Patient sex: M
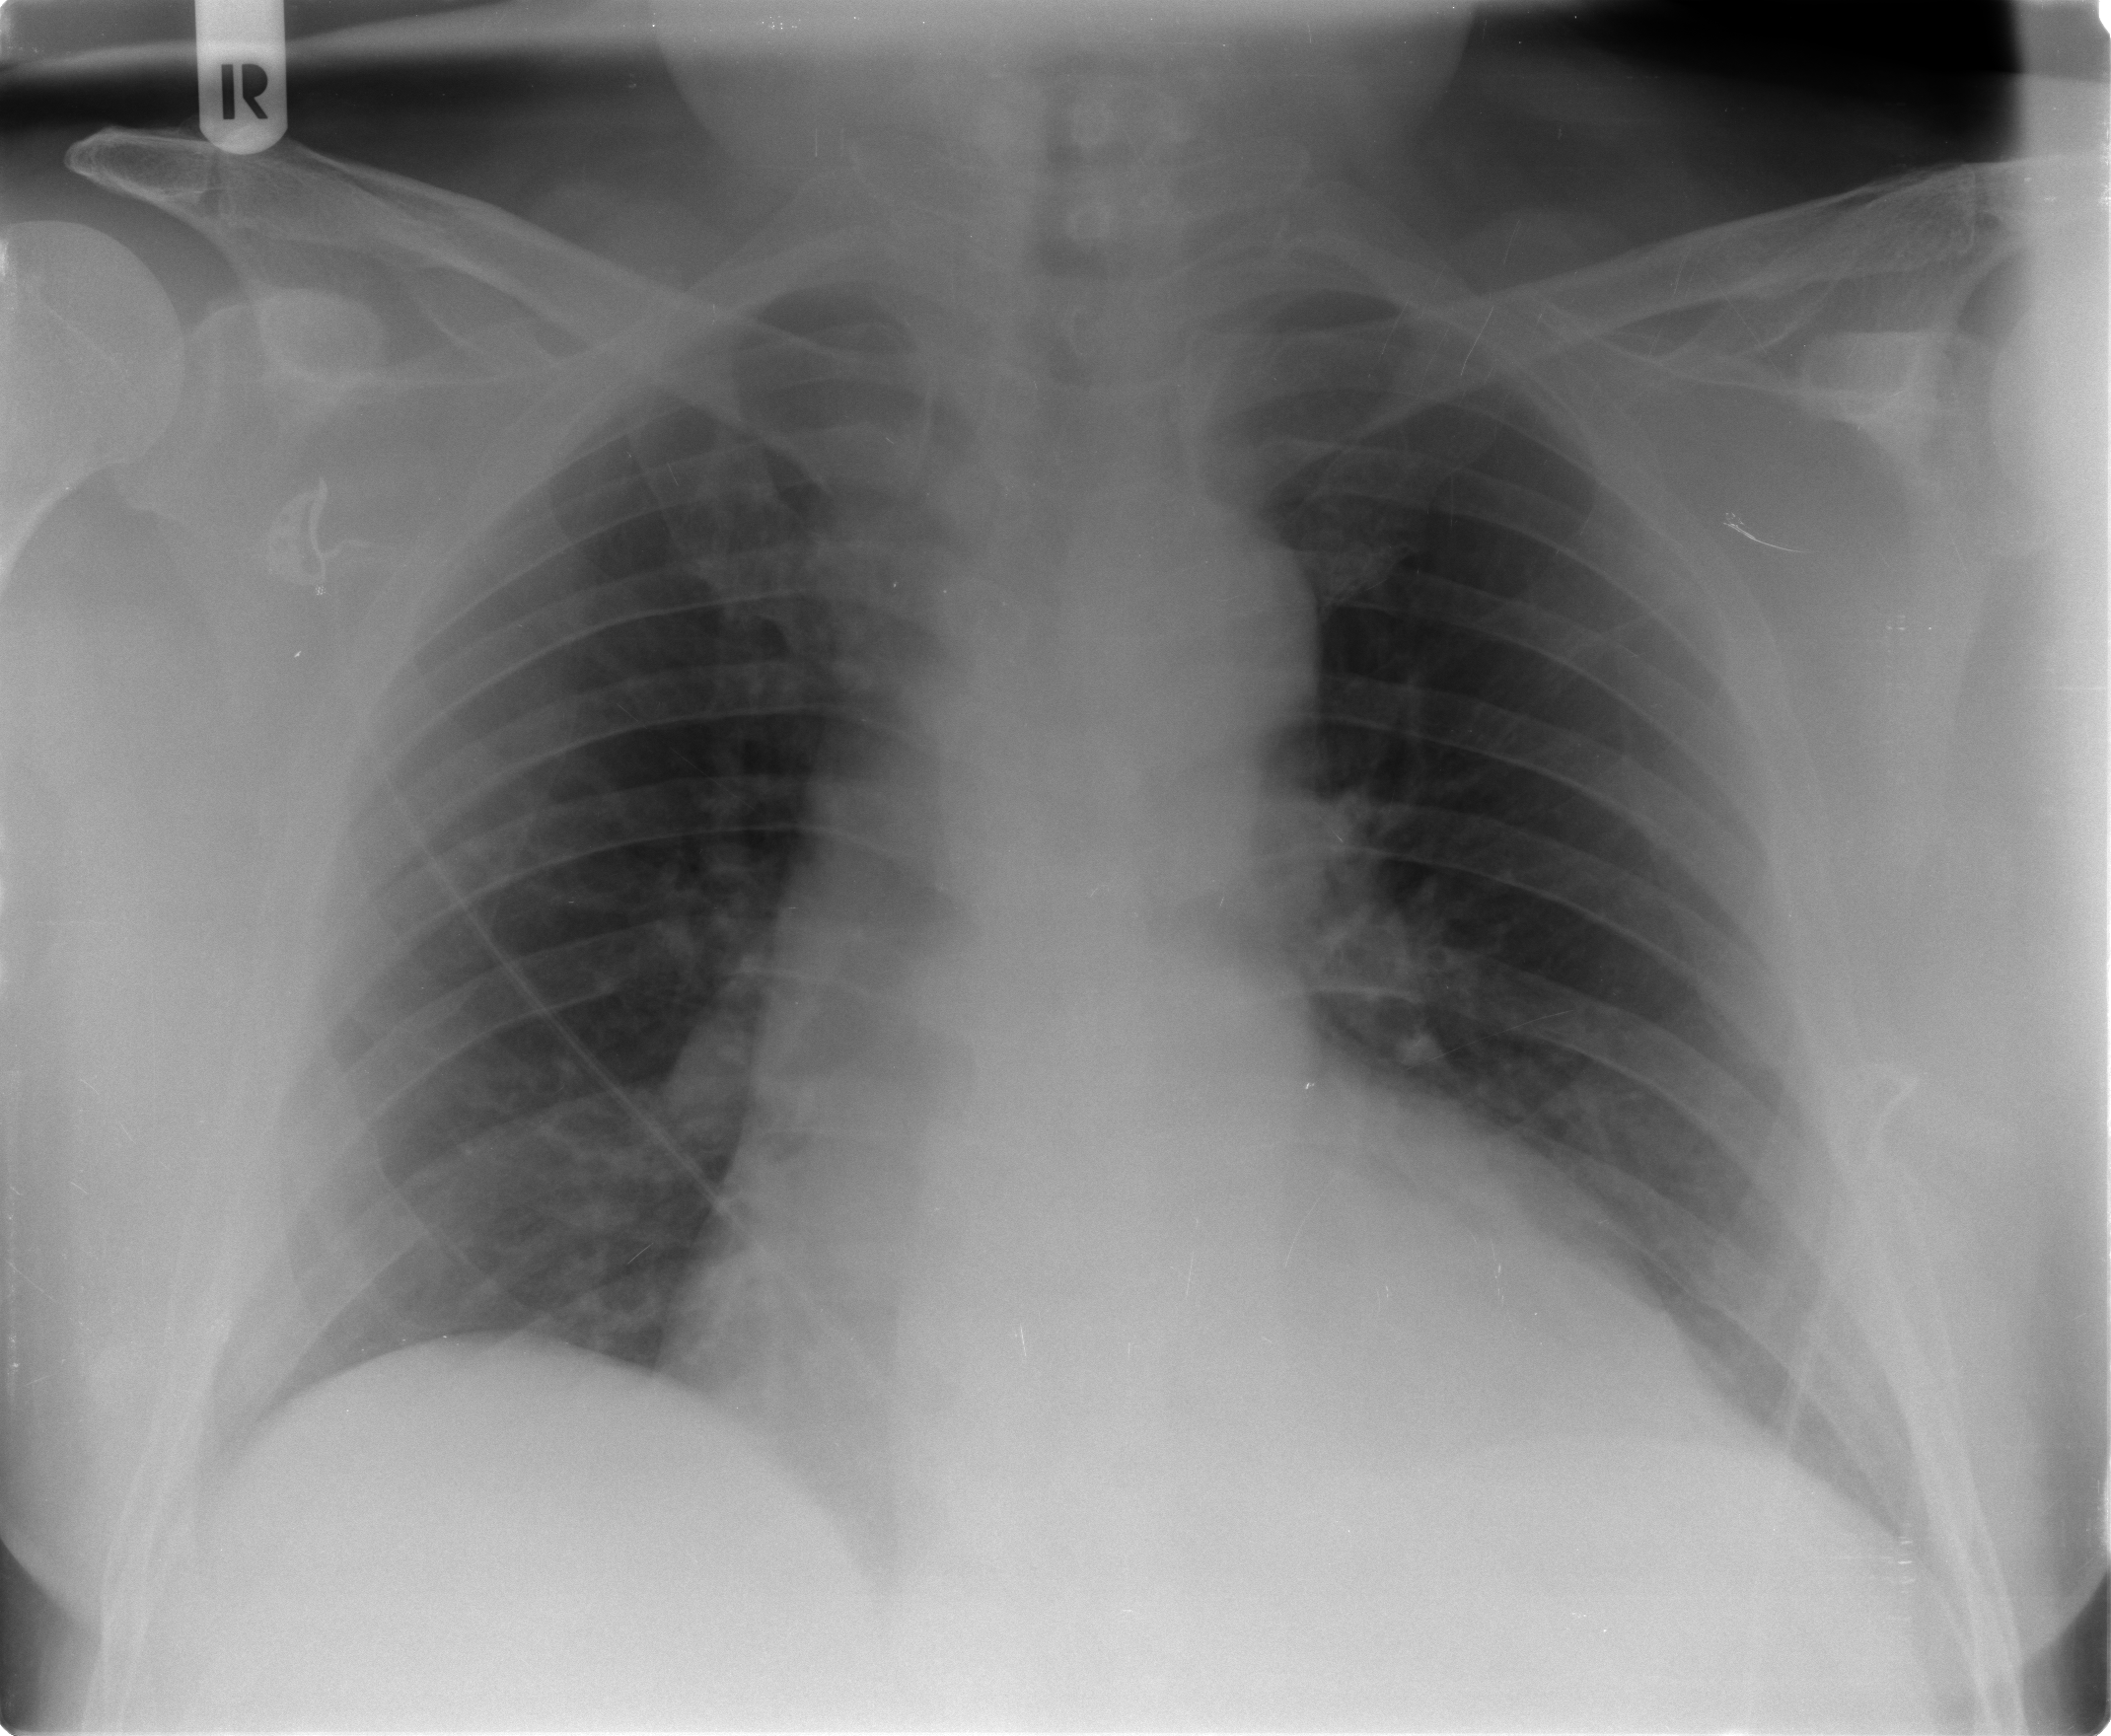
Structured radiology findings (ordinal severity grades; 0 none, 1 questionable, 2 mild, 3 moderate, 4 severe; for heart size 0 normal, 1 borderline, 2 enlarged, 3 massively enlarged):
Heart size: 2
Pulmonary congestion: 2
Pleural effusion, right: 0
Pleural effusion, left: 1
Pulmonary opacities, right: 0
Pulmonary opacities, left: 1
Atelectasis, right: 2
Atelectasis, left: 2